Interaction volume radius: 5 \u00c5
Interaction volume height: 10 \u00c5
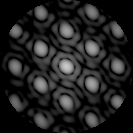
Disorder parameter: 0.1006